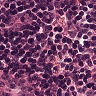
Metastatic tissue present: no